Question: Here are my files in the sublime explorer:

I can include config.php but not the other:
'''
echo get_include_path(); //output: .:/usr/local/pear/share/pear
set_include_path(SITE_SERVER.'vendor/google-api-php-client/src');
echo get_include_path(); //output: /Users/harrywiles/Dropbox/Sites/headfirst/vendor/google-api-php-client/src
require_once 'config.php'; //works
require_once 'Google_Client.php'; //doesnt work
'''
I get the classic error even though i know the paths are correct:
'''
Fatal error: require_once(): Failed opening required 'Google_Client.php' (include_path='/Users/harrywiles/Dropbox/Sites/headfirst/vendor/google-api-php-client/src')
'''
This is driving me mental so any help really appreciated!
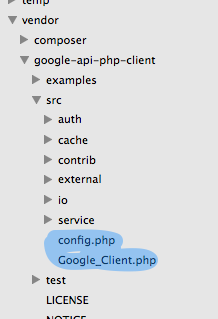
Answer: This is a permission error. Just go to the root of your project and run
> chmod -R 755 *
If apache doesn't have permission to read and execute, that will raise these problems.